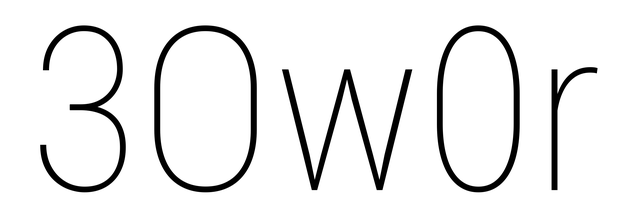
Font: Roboto_Condensed_Thin